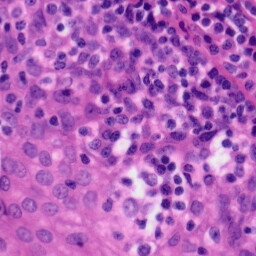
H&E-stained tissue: Tonsil